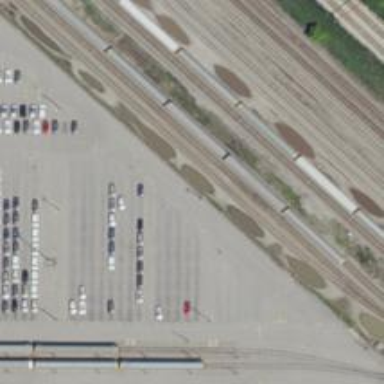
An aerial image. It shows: Railway yard.